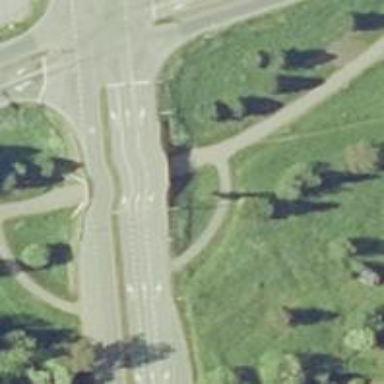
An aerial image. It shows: Asphalt cycleway.